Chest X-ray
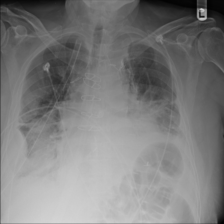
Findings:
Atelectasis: negative
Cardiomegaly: negative
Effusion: negative
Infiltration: negative
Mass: negative
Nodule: negative
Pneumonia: negative
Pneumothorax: negative
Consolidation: negative
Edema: negative
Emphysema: negative
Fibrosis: negative
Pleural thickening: negative
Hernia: negative